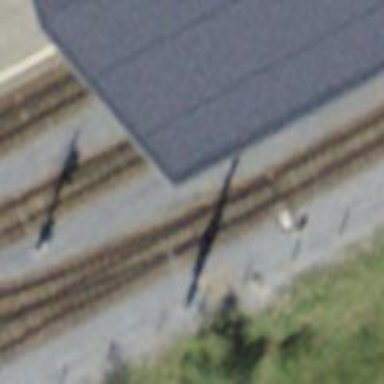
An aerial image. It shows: Railway switch.